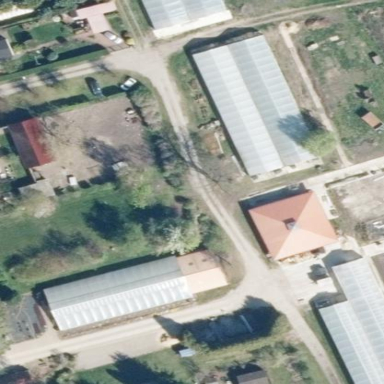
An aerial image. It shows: Greenhouse.